Platform: macOS
Application: Chrome
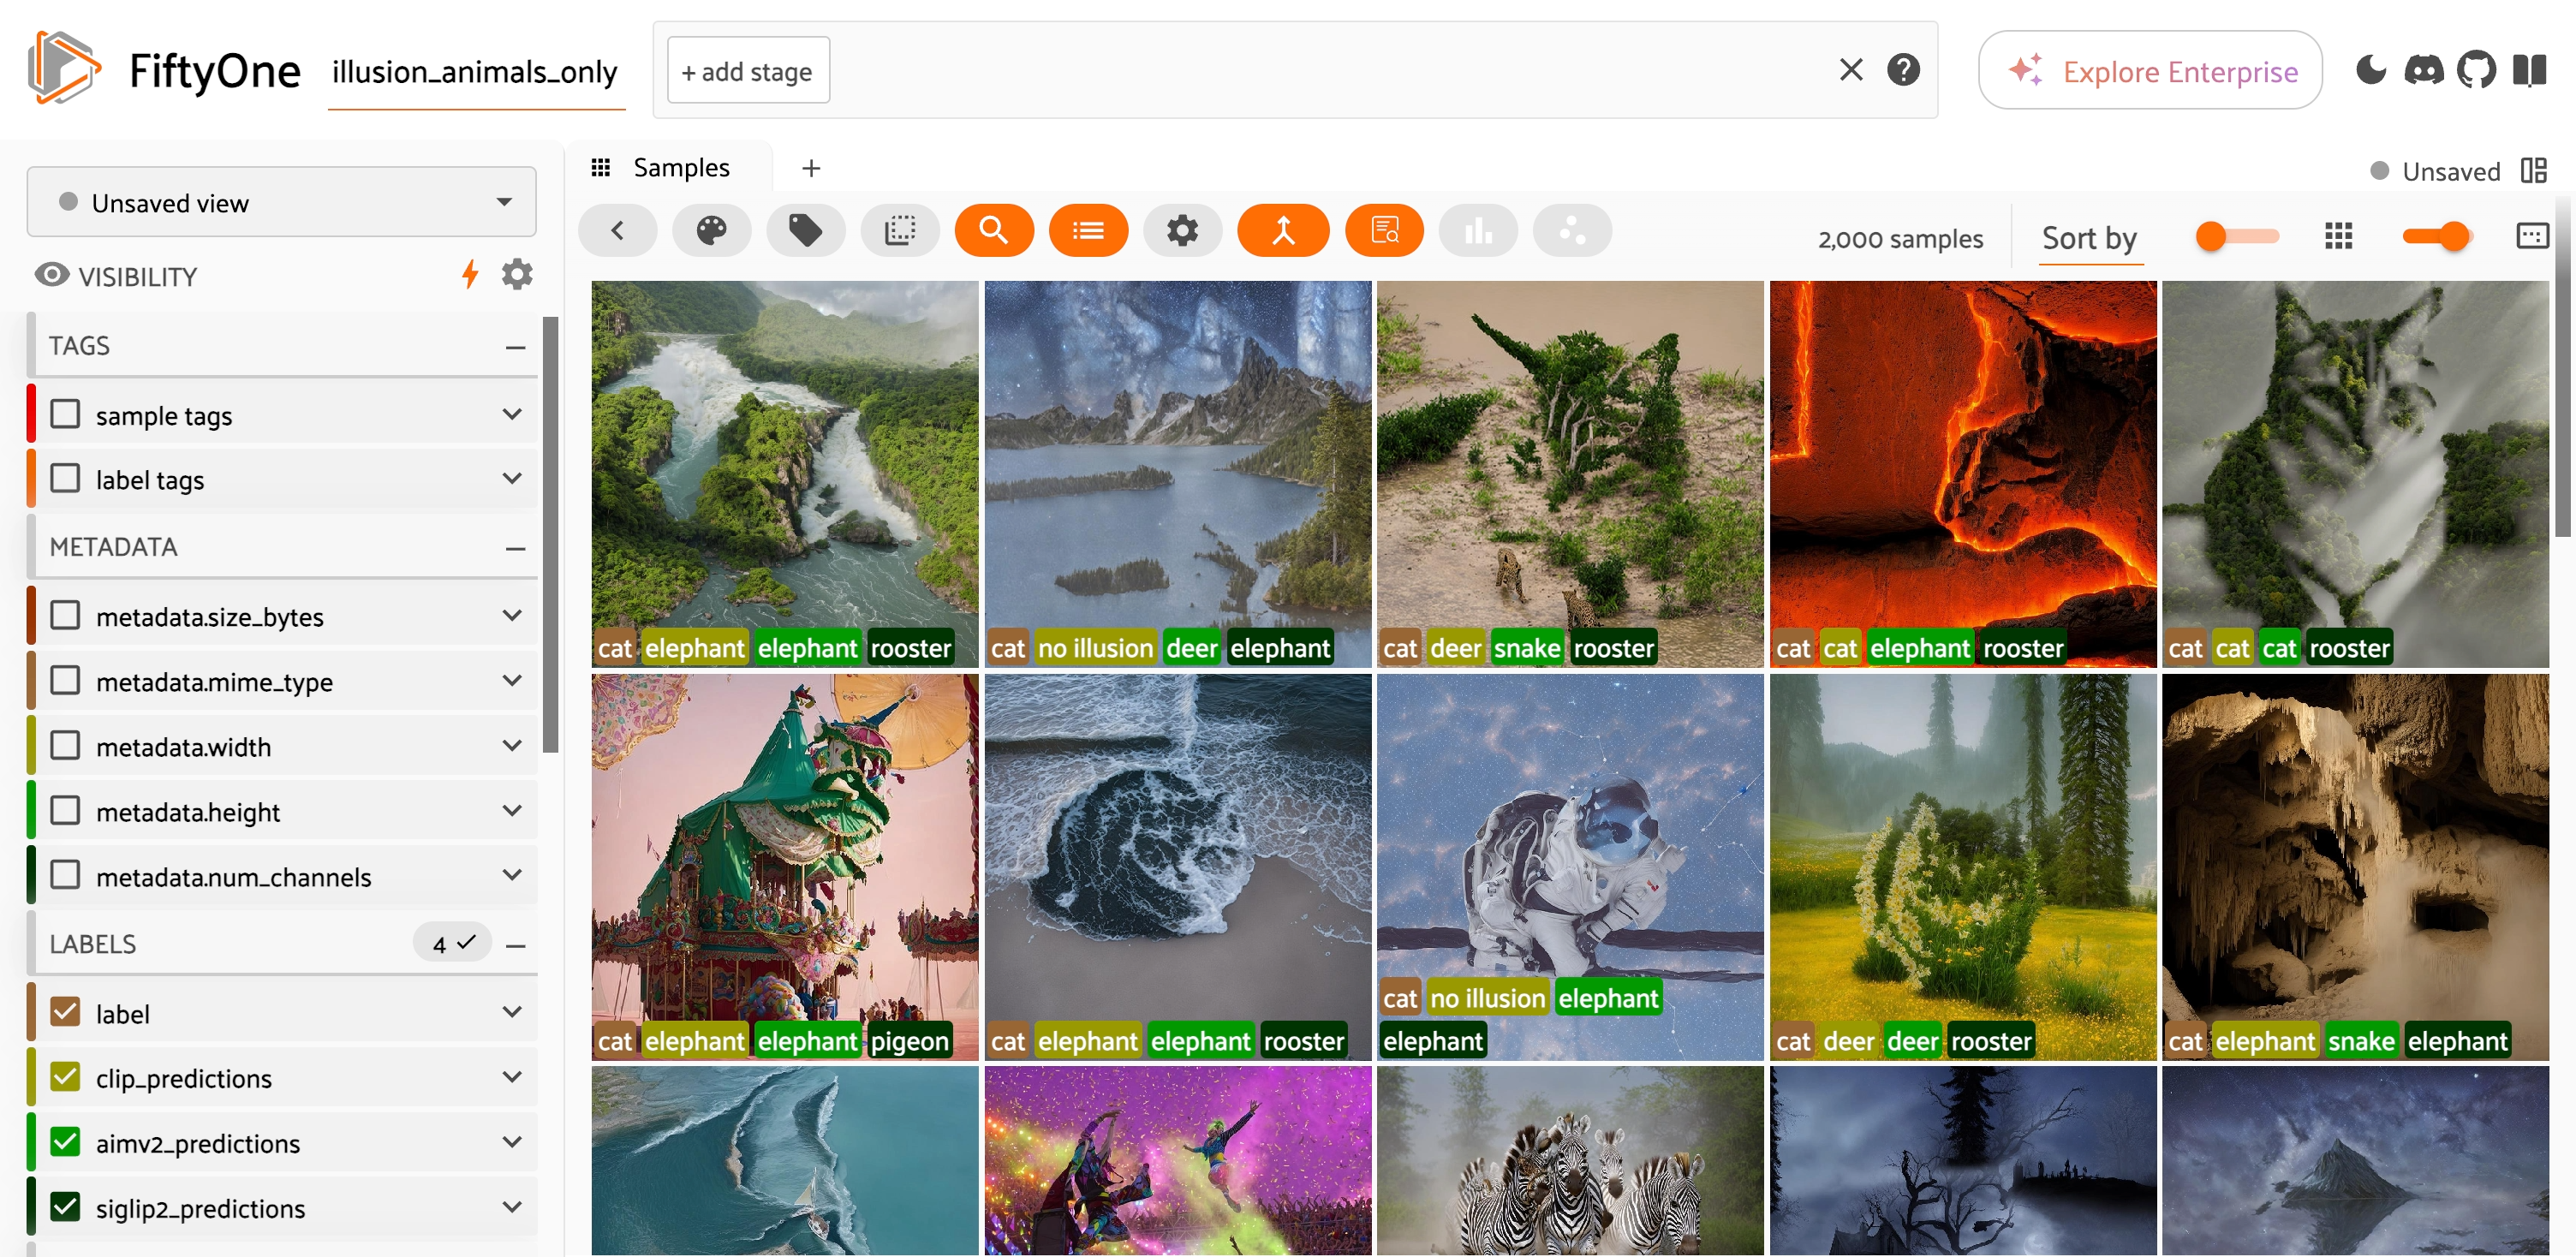
task_description: Open the color settings menu
action_type: click
element_info: Icon
steps_since_start: 1